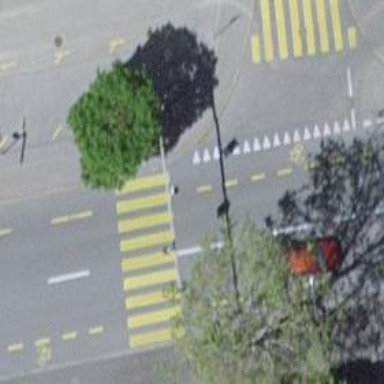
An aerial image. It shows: Road with traffic signals.